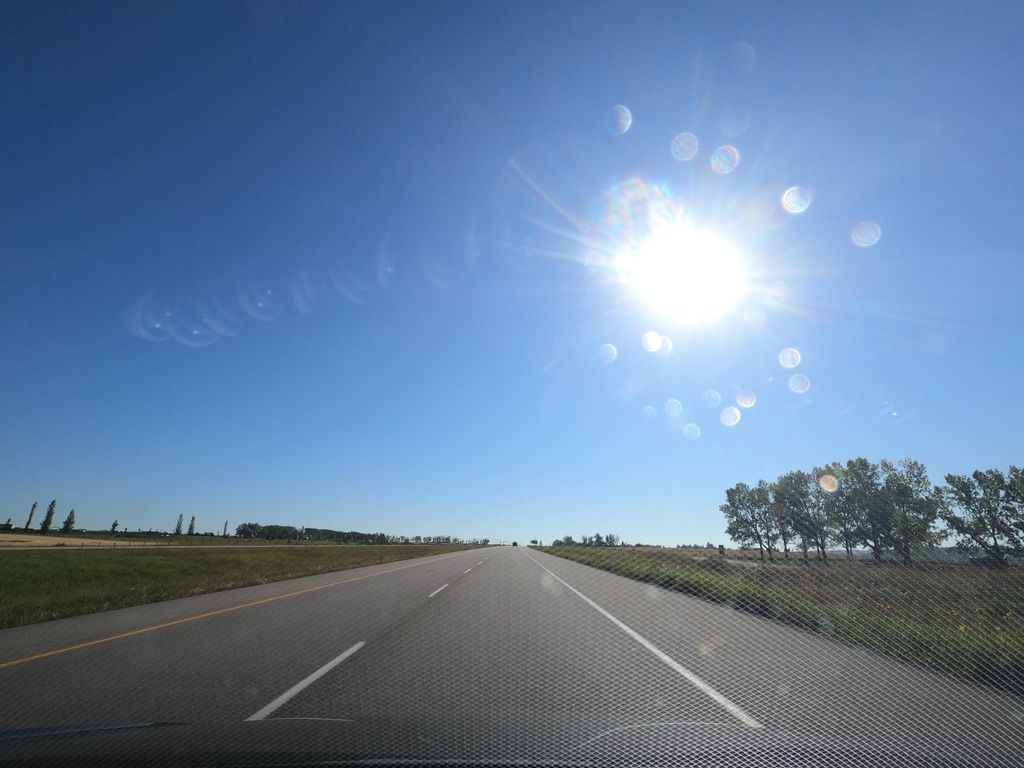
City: calgary